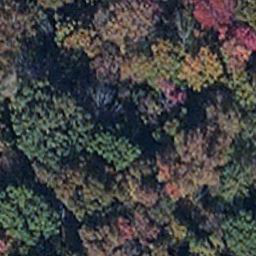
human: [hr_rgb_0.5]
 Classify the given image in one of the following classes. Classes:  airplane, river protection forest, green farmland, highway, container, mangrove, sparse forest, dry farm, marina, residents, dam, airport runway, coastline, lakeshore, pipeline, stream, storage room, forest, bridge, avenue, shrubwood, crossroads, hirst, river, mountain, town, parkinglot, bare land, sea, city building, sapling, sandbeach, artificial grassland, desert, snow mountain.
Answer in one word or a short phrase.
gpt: mangrove